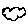
Label: cloud